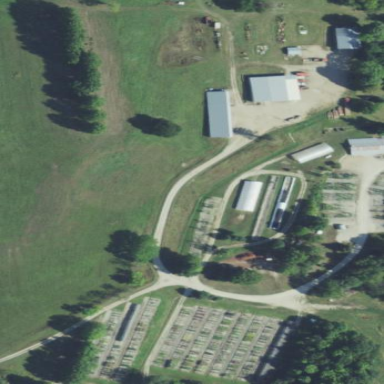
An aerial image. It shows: Plant nursery.